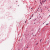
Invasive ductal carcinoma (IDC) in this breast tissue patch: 0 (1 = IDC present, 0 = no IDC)